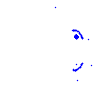
Particle: electron